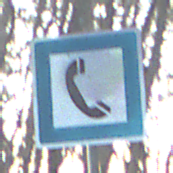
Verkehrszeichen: Fernsprecher
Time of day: SunriseSunset
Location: Outdoor (Nature)
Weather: Clear
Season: Winter
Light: Natural